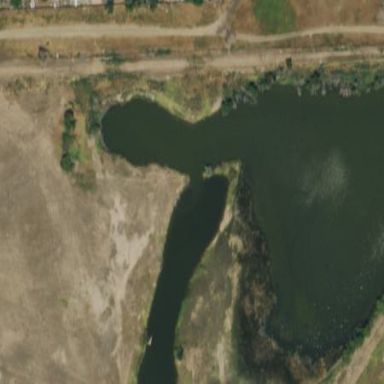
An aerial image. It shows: Peaceful lake or pond in natural setting.